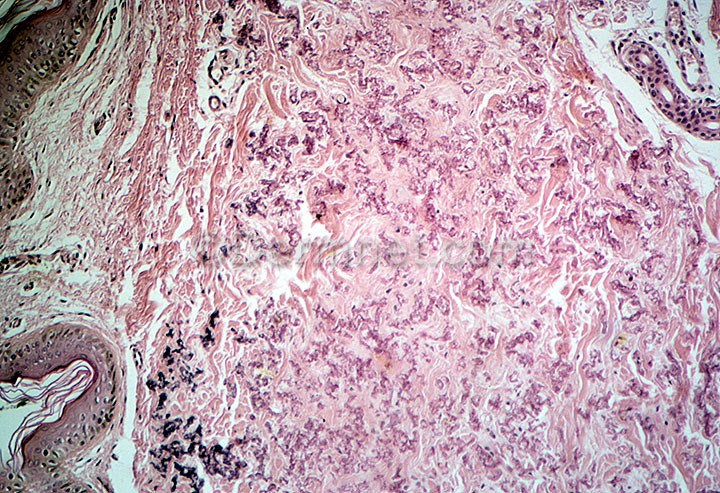
Disease: Systemic Disease